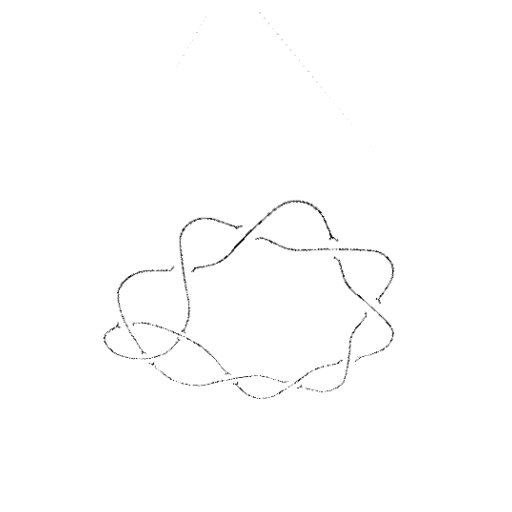
Crossing number: 10